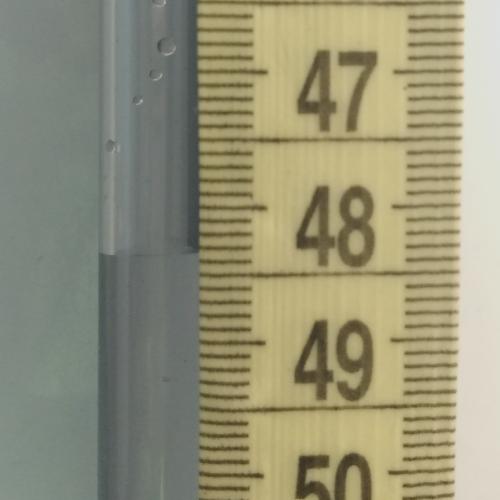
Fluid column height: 48.3 cm